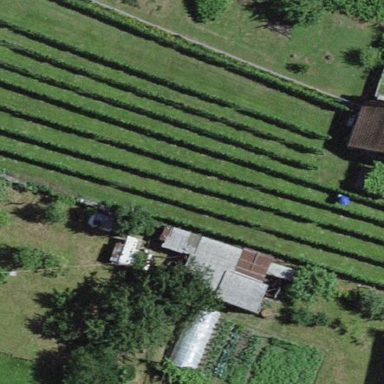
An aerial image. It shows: Vineyard growing grapes.